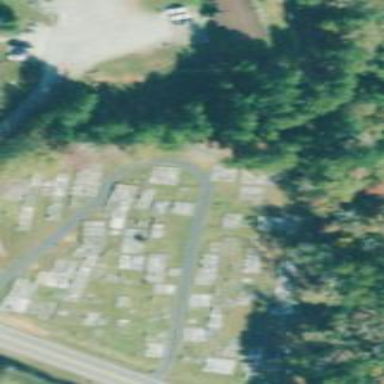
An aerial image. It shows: Cemetery.